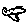
Label: bird